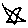
Label: star